Field crop: maize
Growth stage: 2
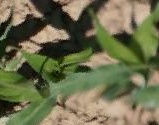
Species: maize